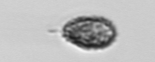
Label: Pseudochattonella_farcimen